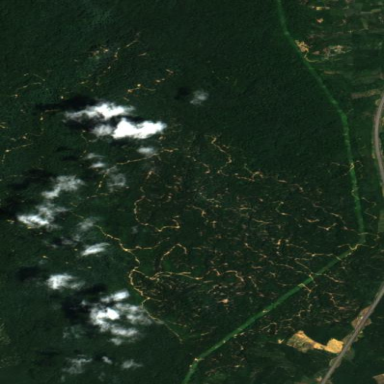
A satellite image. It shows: Forest area.